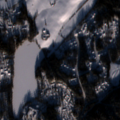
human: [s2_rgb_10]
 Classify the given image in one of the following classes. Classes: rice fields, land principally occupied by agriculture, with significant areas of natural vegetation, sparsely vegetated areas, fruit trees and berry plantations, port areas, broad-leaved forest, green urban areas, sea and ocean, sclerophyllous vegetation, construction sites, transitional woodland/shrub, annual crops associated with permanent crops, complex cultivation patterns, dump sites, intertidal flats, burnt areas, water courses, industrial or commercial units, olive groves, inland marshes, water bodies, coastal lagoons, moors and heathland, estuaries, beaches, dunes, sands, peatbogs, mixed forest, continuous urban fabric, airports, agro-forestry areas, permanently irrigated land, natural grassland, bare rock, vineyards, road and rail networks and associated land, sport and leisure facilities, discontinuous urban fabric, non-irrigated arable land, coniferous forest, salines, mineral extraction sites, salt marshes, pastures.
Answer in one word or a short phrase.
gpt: discontinuous urban fabric, non-irrigated arable land, coniferous forest, mixed forest